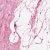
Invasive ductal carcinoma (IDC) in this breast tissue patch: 0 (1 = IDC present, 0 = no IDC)